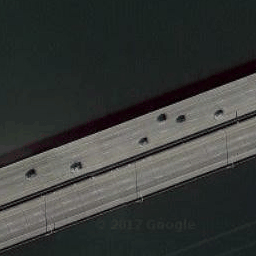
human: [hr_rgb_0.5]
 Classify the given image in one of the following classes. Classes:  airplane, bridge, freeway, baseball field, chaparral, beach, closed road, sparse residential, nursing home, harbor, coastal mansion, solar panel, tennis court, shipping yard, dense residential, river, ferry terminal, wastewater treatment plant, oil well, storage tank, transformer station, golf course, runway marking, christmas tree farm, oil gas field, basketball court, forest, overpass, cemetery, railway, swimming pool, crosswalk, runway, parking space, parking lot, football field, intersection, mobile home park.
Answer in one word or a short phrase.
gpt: bridge